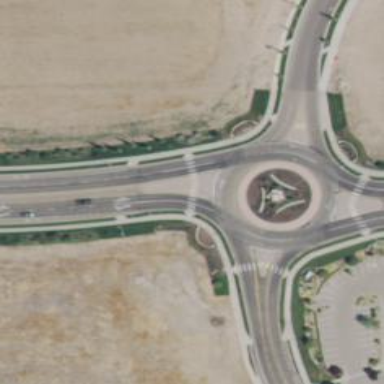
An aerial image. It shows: Tertiary road with asphalt surface leading to roundabout.